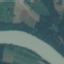
Land use / land cover class: River